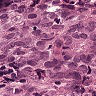
Metastatic tissue present: yes